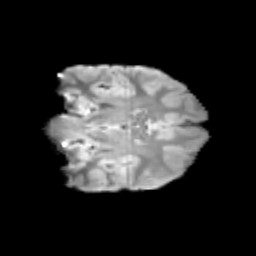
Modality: T2w
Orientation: coronal
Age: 11
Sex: female
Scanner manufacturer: siemens
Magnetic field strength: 3 T
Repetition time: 3.8 s
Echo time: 0.07 s